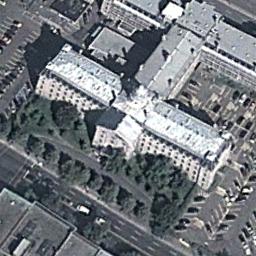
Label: church